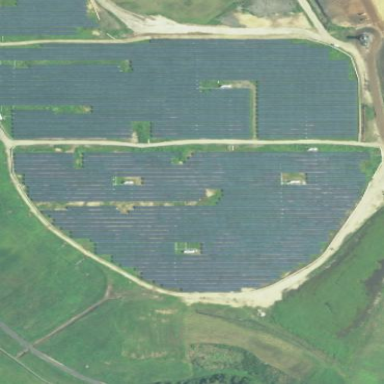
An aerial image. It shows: Solar power plant with photovoltaic panels.